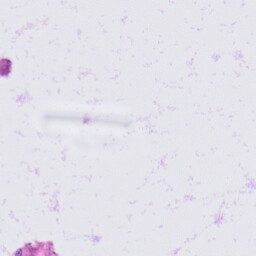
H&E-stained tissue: Skin